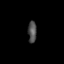
Tissue: skin
Cell type: Epithelial cells
Senescence score: 0.246
Nuclear area (px): 185
Mean DAPI intensity: 77.708